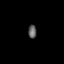
Tissue: lung
Cell type: Myeloid cells
Senescence score: 0.6125
Nuclear area (px): 111
Mean DAPI intensity: 93.847